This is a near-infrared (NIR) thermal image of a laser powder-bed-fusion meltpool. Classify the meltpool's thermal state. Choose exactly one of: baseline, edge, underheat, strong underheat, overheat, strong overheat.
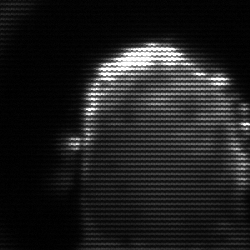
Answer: baseline